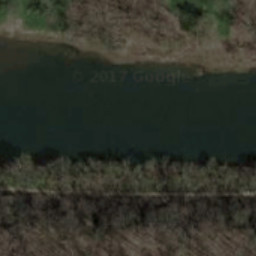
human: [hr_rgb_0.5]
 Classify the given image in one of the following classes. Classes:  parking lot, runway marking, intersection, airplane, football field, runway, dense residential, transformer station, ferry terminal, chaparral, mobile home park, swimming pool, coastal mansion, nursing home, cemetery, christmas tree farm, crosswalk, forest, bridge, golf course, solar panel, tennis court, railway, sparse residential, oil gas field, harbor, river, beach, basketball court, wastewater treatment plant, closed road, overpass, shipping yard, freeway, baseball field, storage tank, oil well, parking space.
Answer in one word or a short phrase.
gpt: river